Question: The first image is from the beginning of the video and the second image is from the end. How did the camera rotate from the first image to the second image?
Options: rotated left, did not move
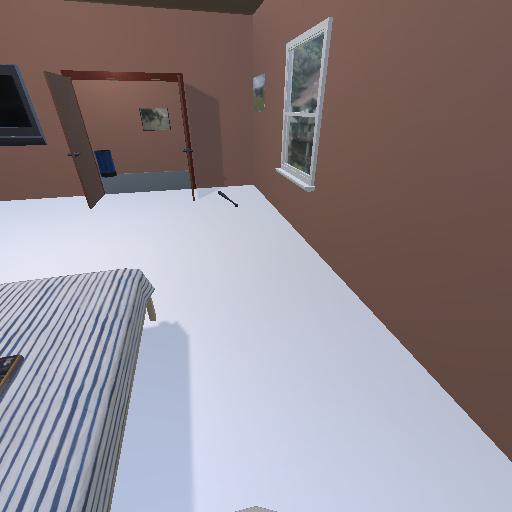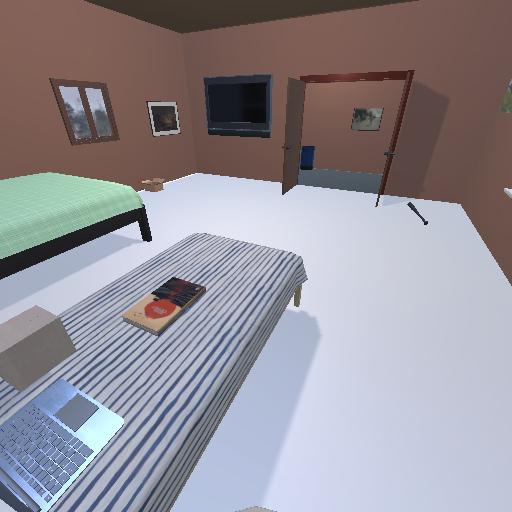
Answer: rotated left